Aerial crown-view tile of a tropical tree (Barro Colorado Island, Panama), acquired 20250124:
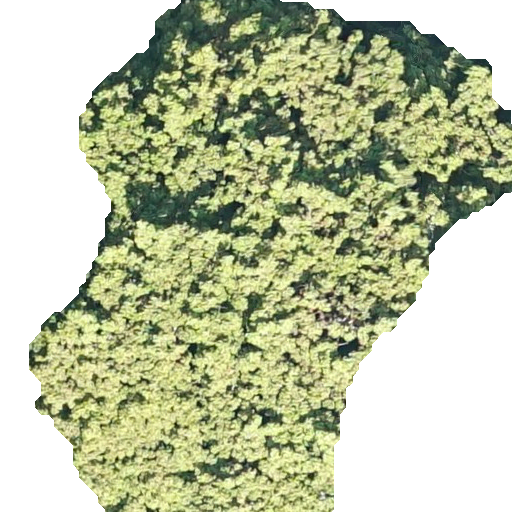
Species: Sterculia apetala
GBIF accepted scientific name: Sterculia apetala
Crown area: 262.57 m²